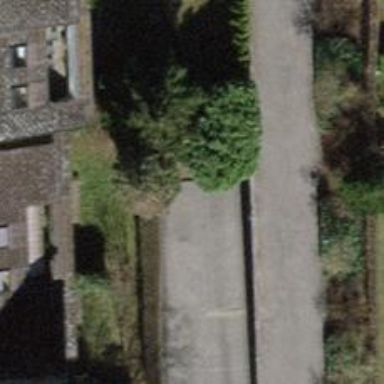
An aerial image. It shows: Parking entrance.